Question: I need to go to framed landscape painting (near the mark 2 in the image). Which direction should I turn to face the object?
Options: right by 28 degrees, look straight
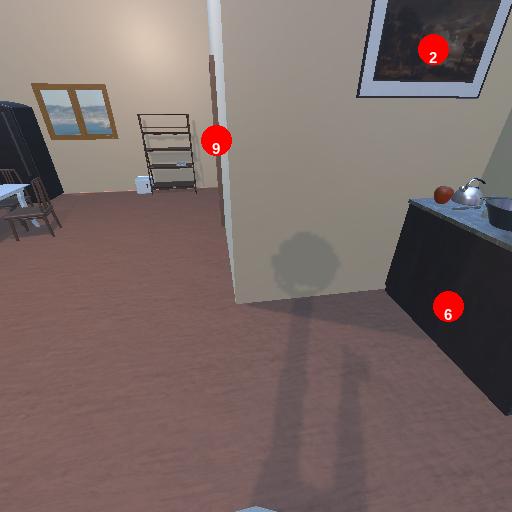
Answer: right by 28 degrees